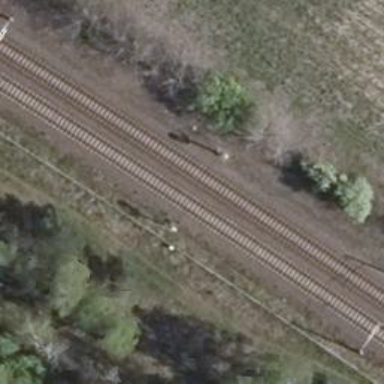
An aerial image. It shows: Railway signal.